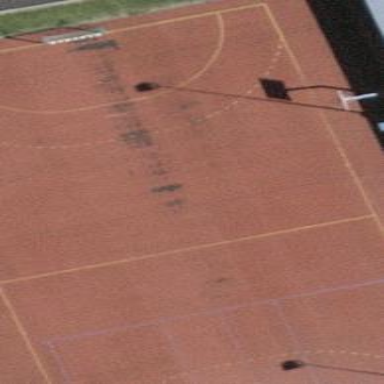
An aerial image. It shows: Handball pitch for leisure sports on the land.